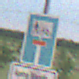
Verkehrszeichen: SackgasseRadverkehrFussgaengerDurchlaessig
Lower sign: HinweisGeaenderteVorfahrtVerkehrsfuehrungVerkehrsregelung3
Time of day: SunriseSunset
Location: Outdoor (Nature)
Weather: PartlyCloudy
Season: NotSpecified
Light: Natural